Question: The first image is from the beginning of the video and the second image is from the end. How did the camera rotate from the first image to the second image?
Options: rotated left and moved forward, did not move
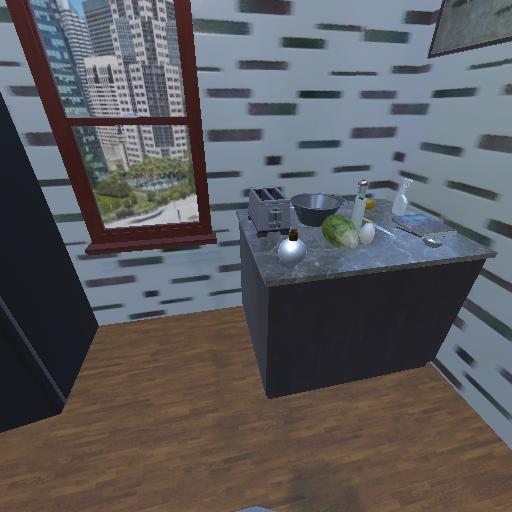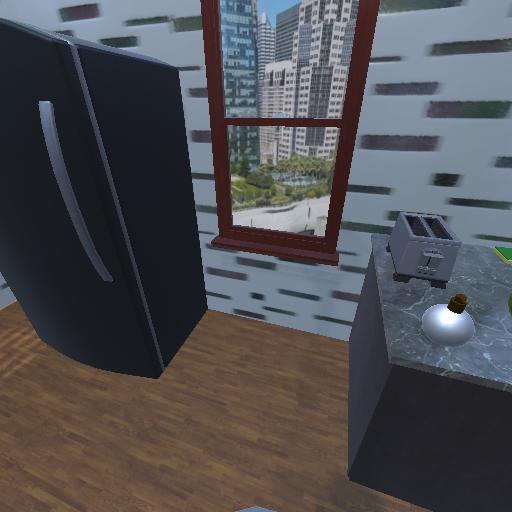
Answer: rotated left and moved forward